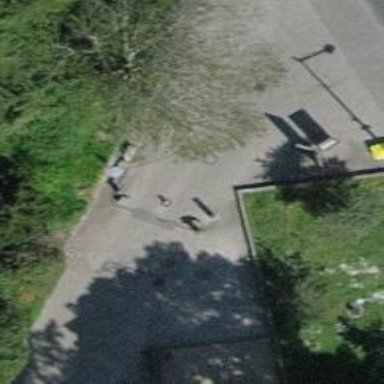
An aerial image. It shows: Rising bollard.